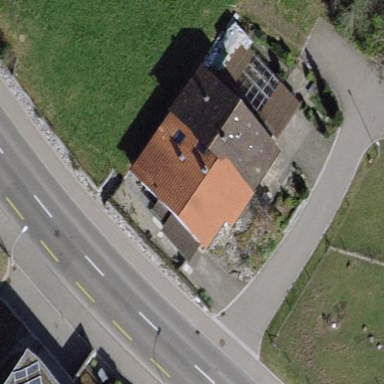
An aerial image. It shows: Terrace building.